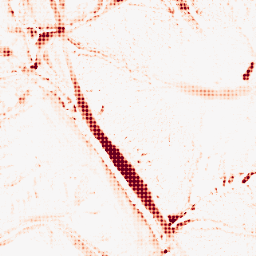
Category: morphological
Decomposition family: morphological
Decomposition parameters: operation: opening
size: 10
Upsampling method: sinc_blackman
Upsampling parameters: scale: 8
kernel_size: 8
Upsampling scale: 8